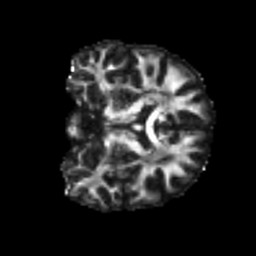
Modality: FA
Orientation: coronal
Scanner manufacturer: siemens
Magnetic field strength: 3 T
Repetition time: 4 s
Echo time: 0.0594 s